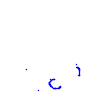
Particle: kaon